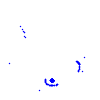
Particle: pion